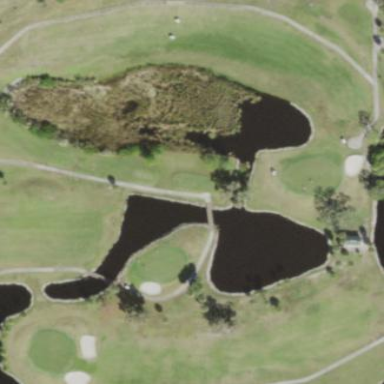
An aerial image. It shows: Water hazard on golf course. The hazard is natural water feature.